Interaction volume radius: 5 \u00c5
Interaction volume height: 40 \u00c5
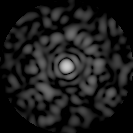
Disorder parameter: 0.8225